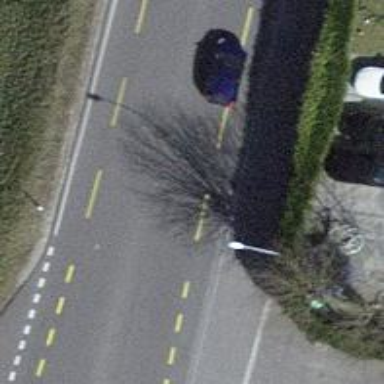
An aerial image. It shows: Primary highway with asphalt surface and designated lane for cyclists.